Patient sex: M
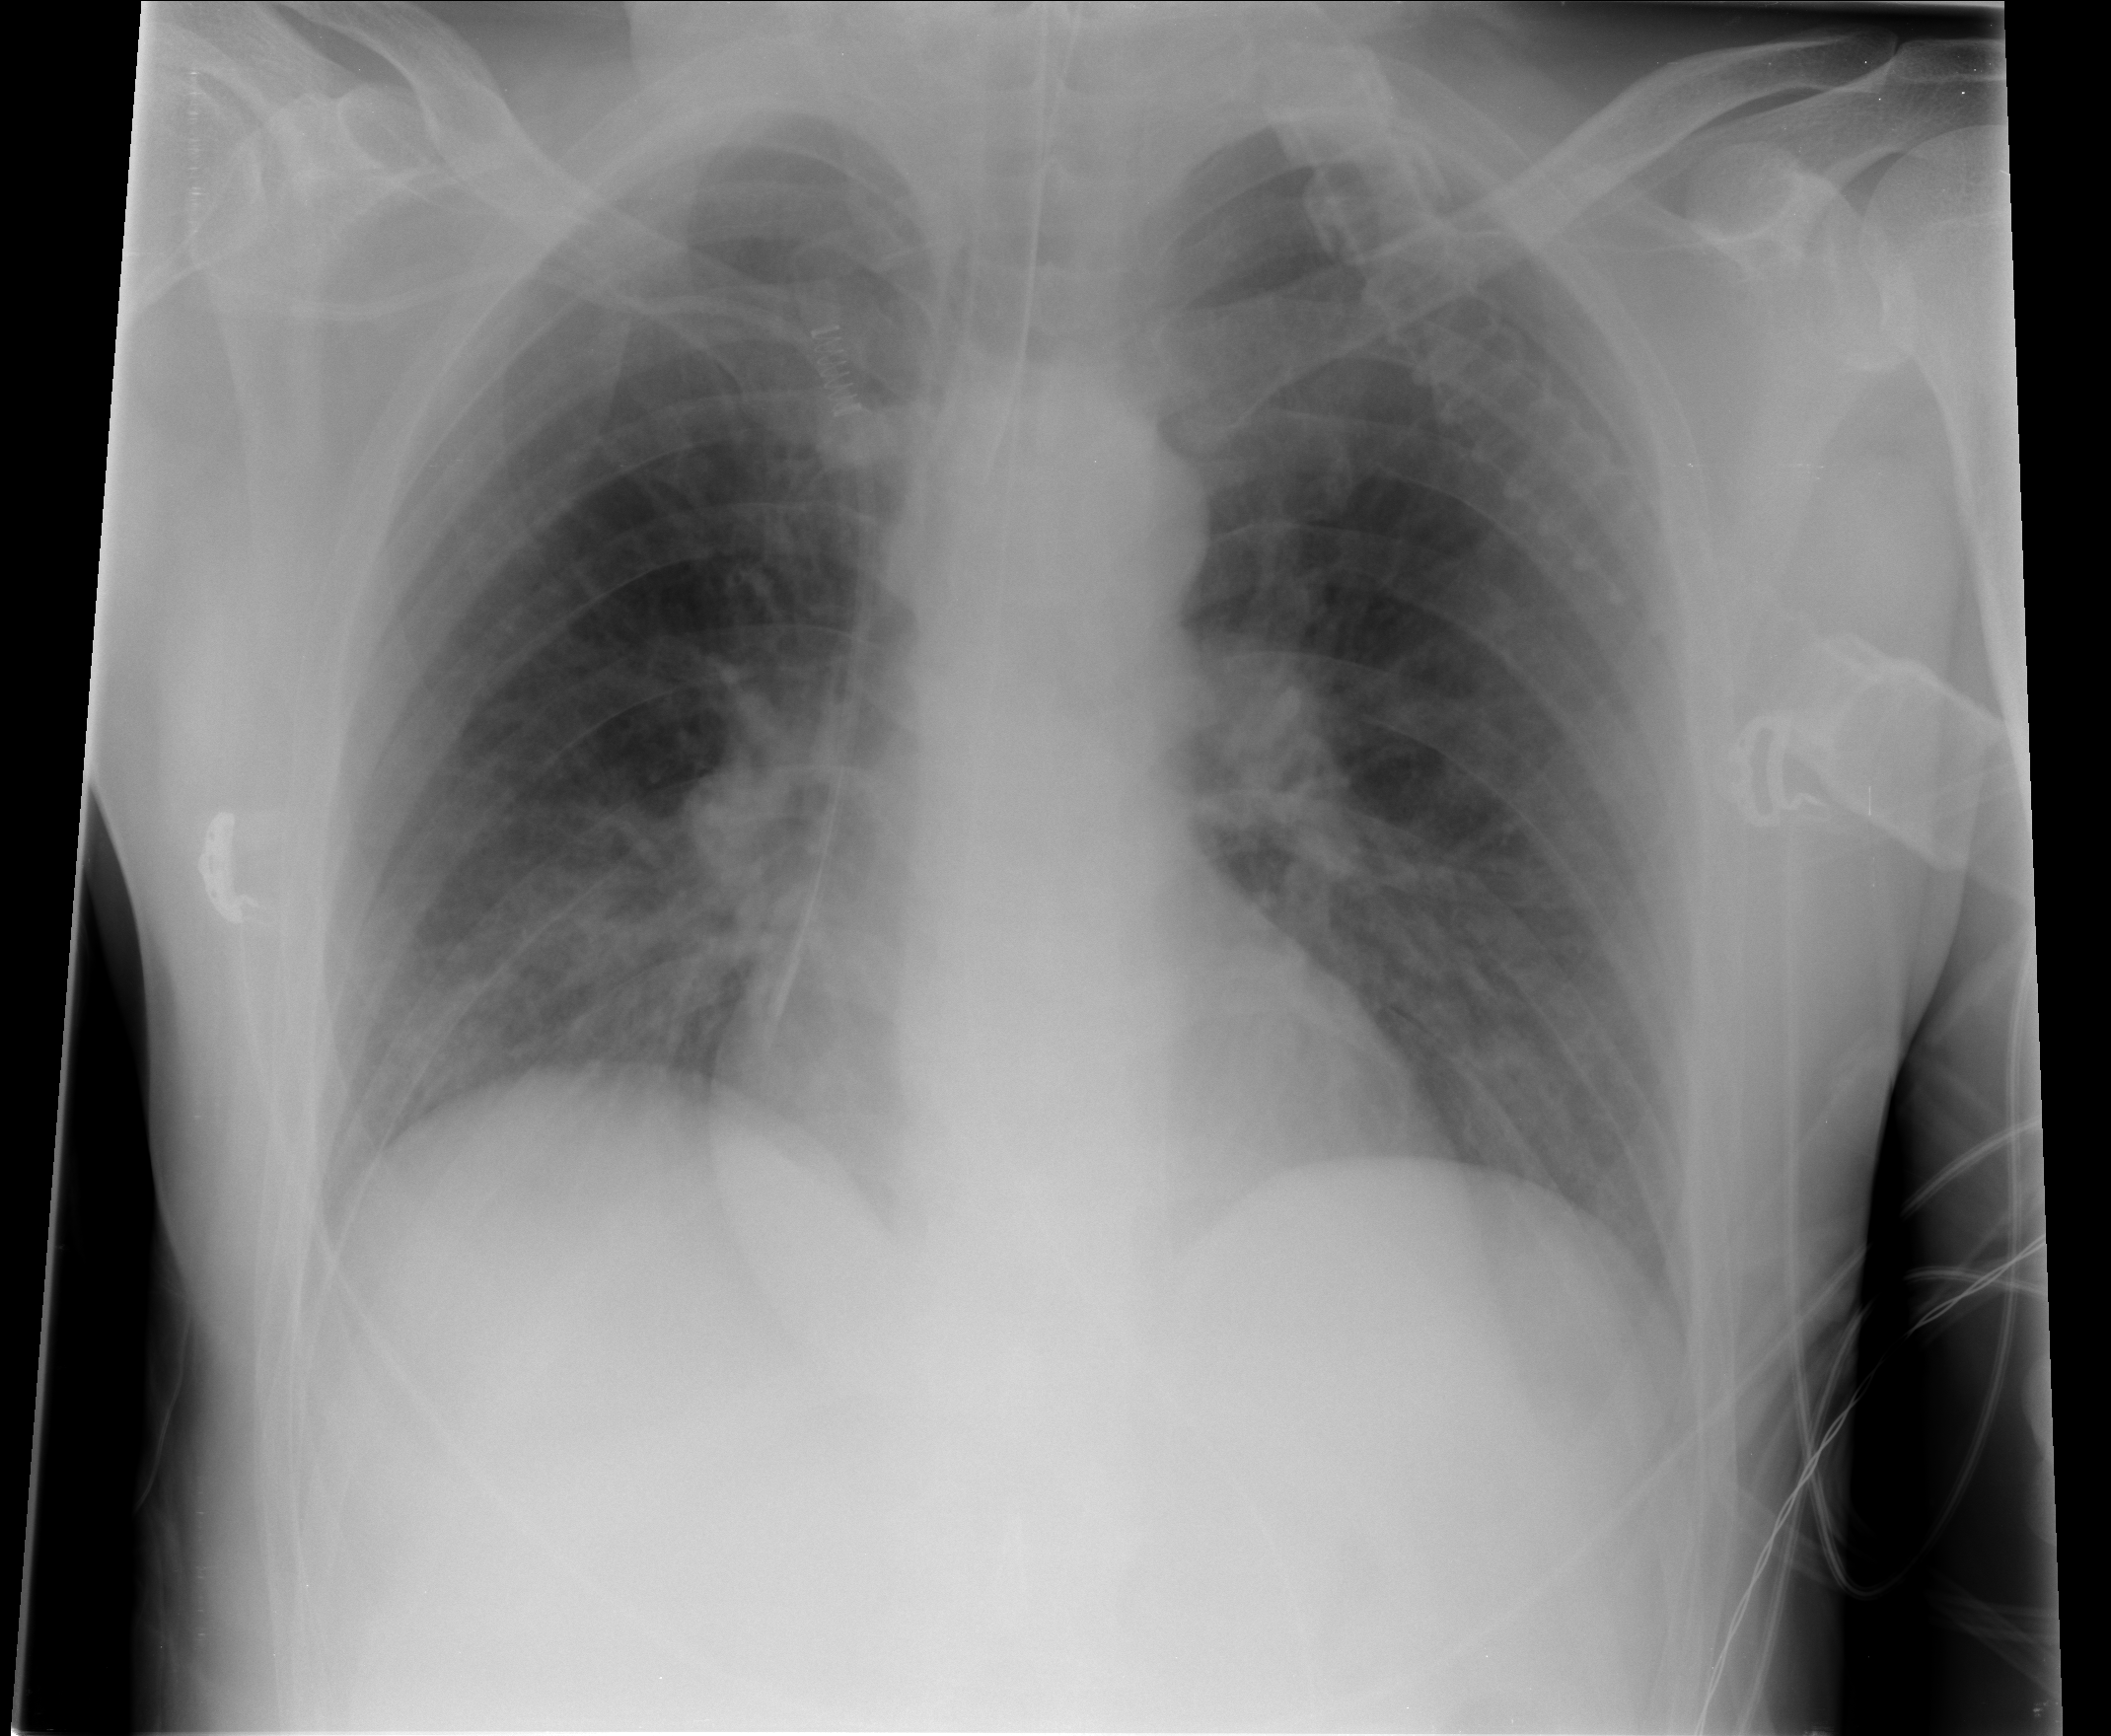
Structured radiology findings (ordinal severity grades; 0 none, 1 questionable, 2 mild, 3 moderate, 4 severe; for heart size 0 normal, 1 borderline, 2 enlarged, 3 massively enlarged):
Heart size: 0
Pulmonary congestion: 2
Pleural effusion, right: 0
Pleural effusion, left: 0
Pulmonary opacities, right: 2
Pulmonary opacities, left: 2
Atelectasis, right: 0
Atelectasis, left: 0